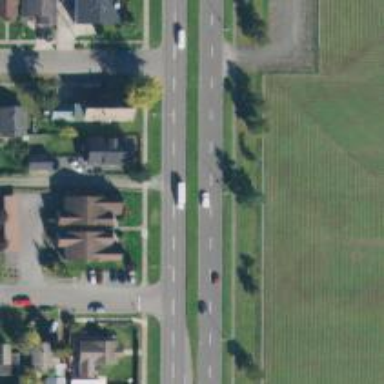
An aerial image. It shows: Alley classified as service road.